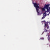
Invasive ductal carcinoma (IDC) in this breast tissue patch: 0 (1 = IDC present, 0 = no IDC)